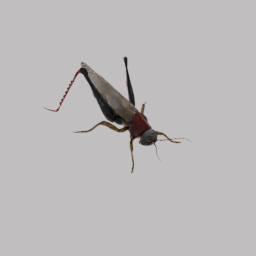
Label: animals